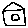
Label: house